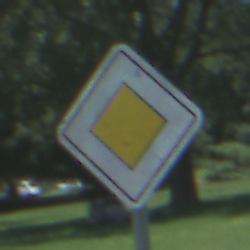
Verkehrszeichen: Vorfahrtsstrasse
Umgebung: Outdoor, Nature
Tageszeit: Midday
Wetter: Clear
Licht: Natural
Jahreszeit: Summer
Kontrast: HighContrast